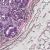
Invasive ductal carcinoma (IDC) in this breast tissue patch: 0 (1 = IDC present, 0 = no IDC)